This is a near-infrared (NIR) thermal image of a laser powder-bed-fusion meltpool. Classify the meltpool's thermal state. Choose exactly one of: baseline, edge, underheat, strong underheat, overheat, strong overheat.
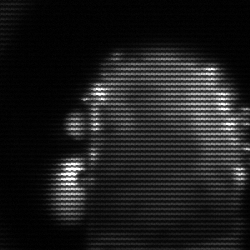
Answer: baseline